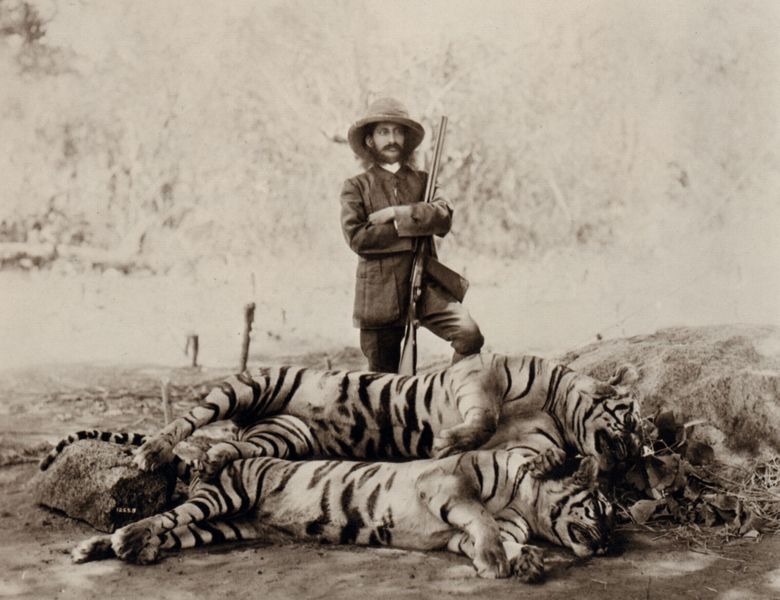
Titel: H.H. der Nizam mit erlegten Tigern
Künstler: Raja Lala Deen Dayal
Schlagwörter: baum, blätter, dunkel, felsen, himmel, kopf, mann, weiß, wolken, bäume, landschaft, sand, braun, grau, hell, hut, licht, schwarz, vordergrund, tier, tiere, anzug, bart, hemd, hose, jacke, schnurrbart, arme, mensch, stein, tod, tot, portrait, porträt, erde, hügel, natur, busch, büsche, gebüsch, sonne, sträucher, boden, pose, wald, fell, liegen, man, zwei, afrika, fels, hitze, sonnenlicht, sepia, wild, schnäuzer, gestreift, streifen, pfoten, knie, schnauzbart, savanne, steppe, foto, fotografie, photographie, stolz, orient, heiss, asien, schwarzweiss, uniform, waffe, stand, helm, jagd, photo, triumph, verschränkt, zähne, portät, beute, erlegt, erschossen, jäger, strecke, gewehr, kolben, flinte, jagt, kniebundhose, katzen, indien, tatzen, mörder, trophäe, schuss, trophäen, tieger, tiger, dschungel, raubtier, jadg, kadaver, raubkatzen, inder, tropen, tote tiere, safari, tropenhelm, tropenhut, grosswild, grosswildjäger, tigerjagd, bengalen, bengalische tiger, clémenceau, erlegte tiger, georges clemenceau, gewher, großwildjagd, jagnd, safarianzug, safarihut, schiesen, schrot, sibirische, sombrero, tierer, tote tiger, trophähen, gwehr, tere, schrotgewehr, chwarzweiss, h, 2, siegessicher, grosswildjadg